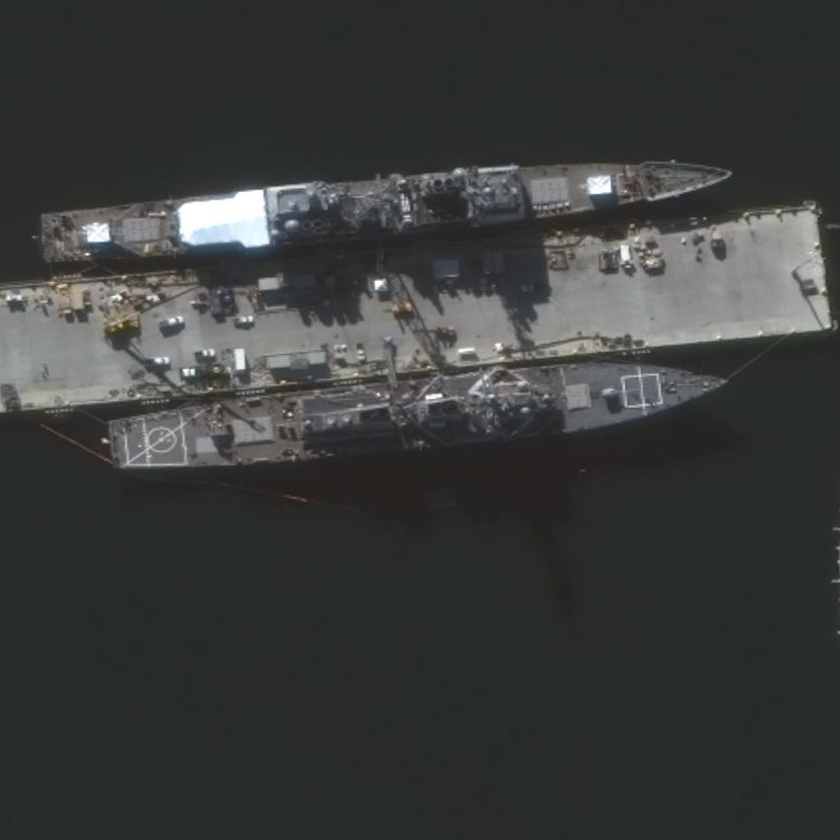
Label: destroyer